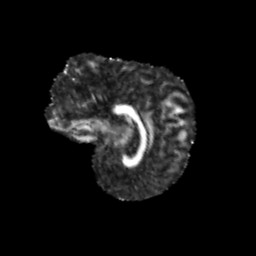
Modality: FA
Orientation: sagittal
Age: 11
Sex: female
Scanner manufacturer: siemens
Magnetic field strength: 3 T
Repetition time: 3.8 s
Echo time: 0.07 s